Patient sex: M
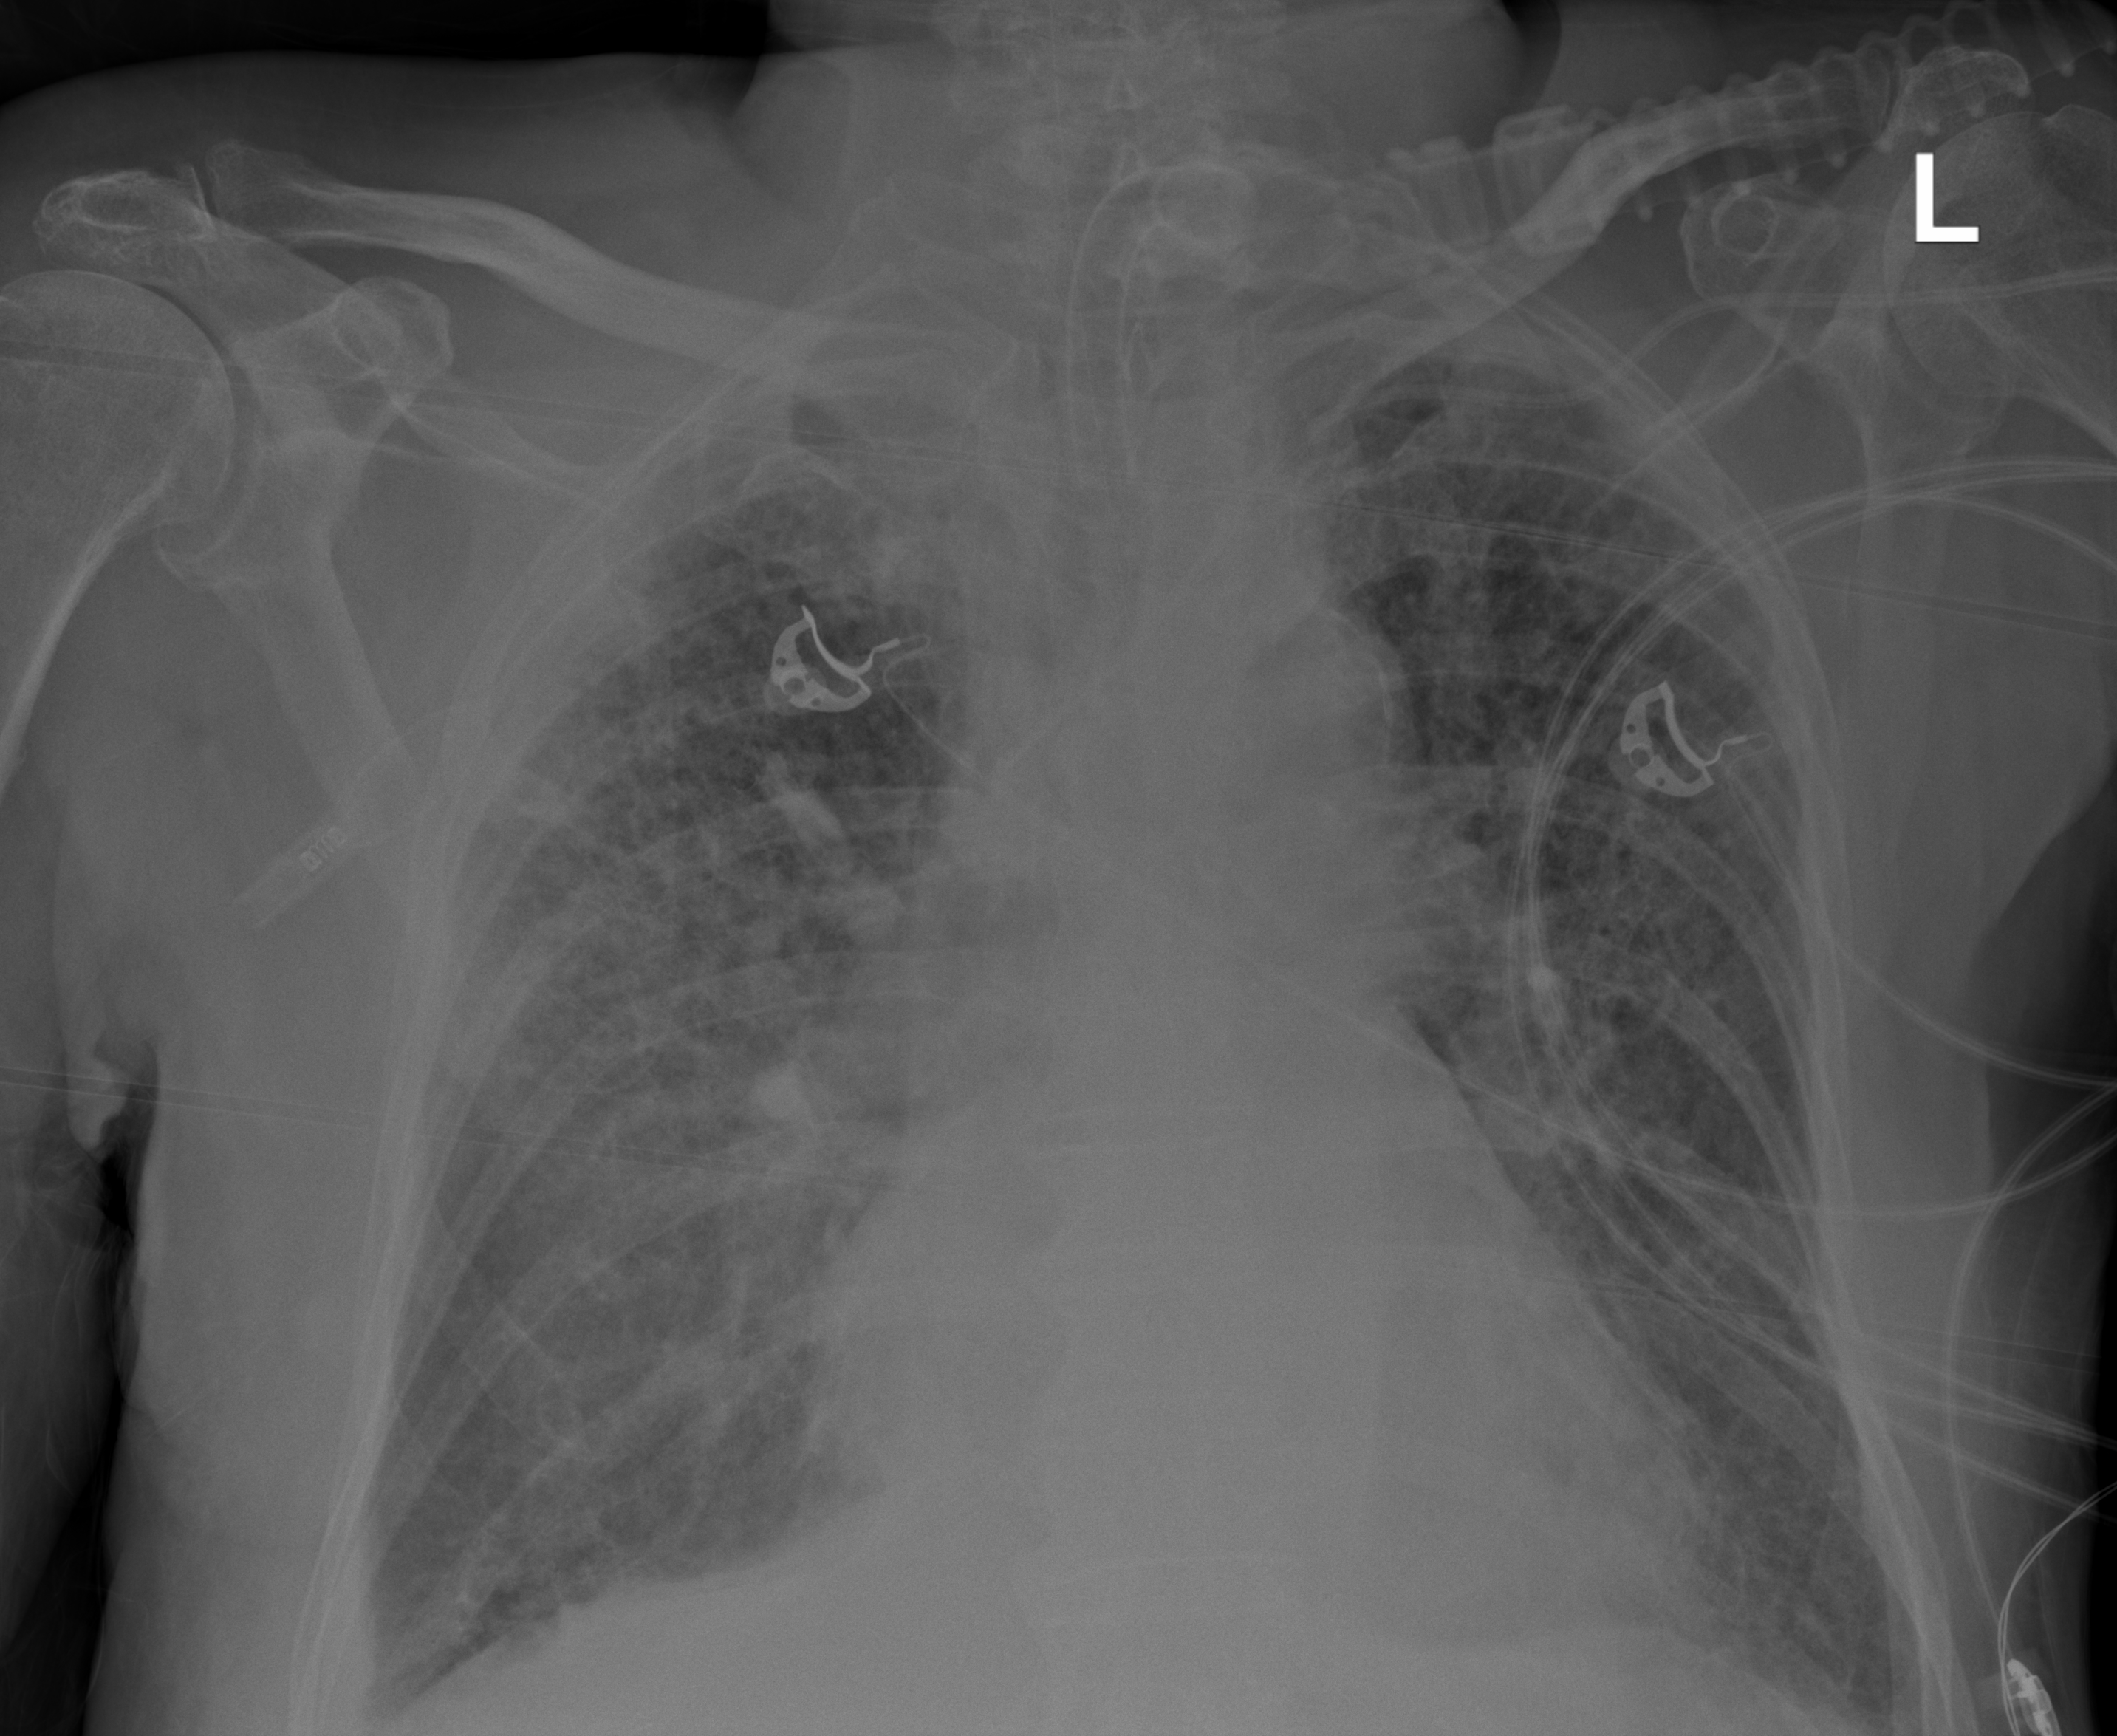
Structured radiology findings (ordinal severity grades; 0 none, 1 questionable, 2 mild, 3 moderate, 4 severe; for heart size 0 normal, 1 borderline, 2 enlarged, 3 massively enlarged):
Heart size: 0
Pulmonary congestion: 3
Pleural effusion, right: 2
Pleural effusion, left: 0
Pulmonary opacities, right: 3
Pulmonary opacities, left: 2
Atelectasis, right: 3
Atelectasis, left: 2